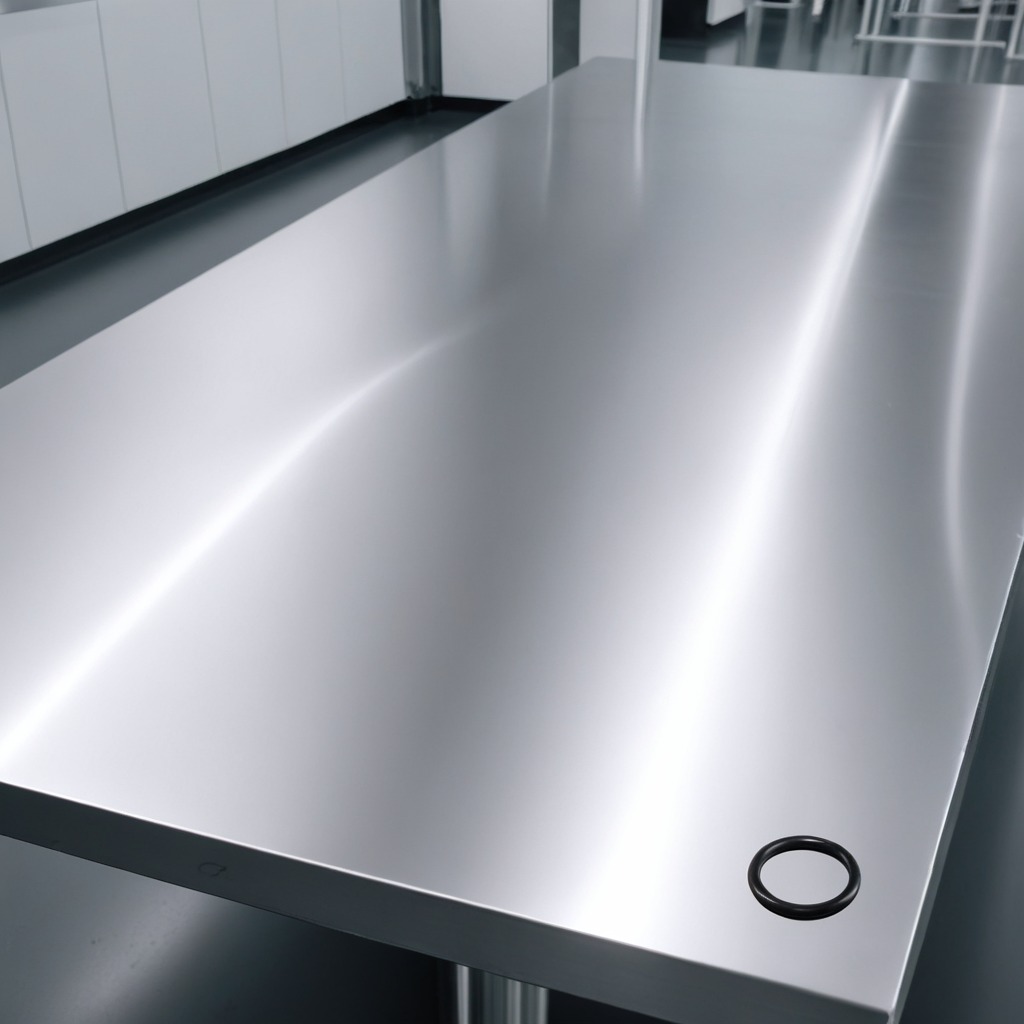
A rubber O-ring is lying on a stainless steel table in a high-end prototyping lab.